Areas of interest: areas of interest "Business office"
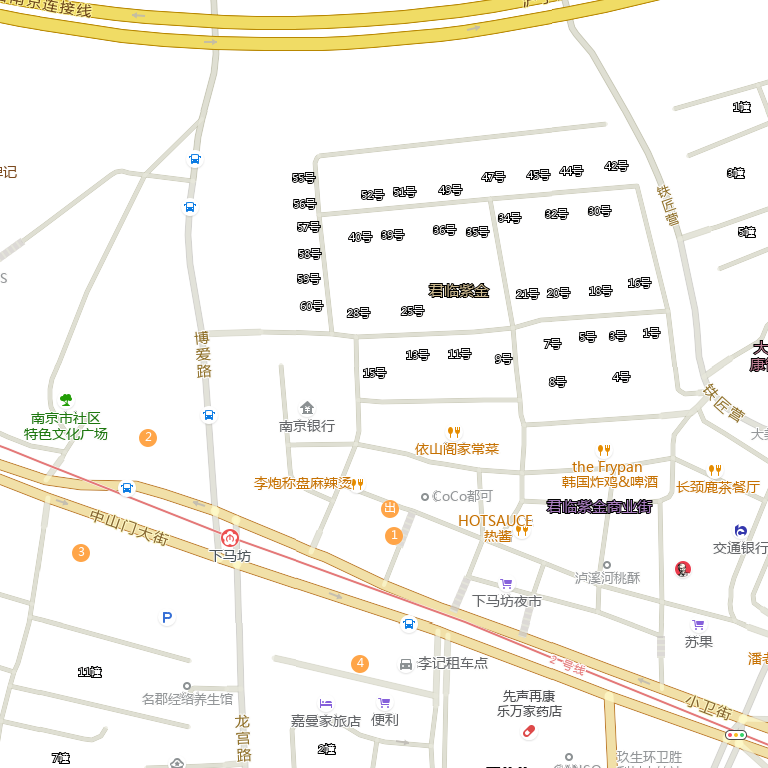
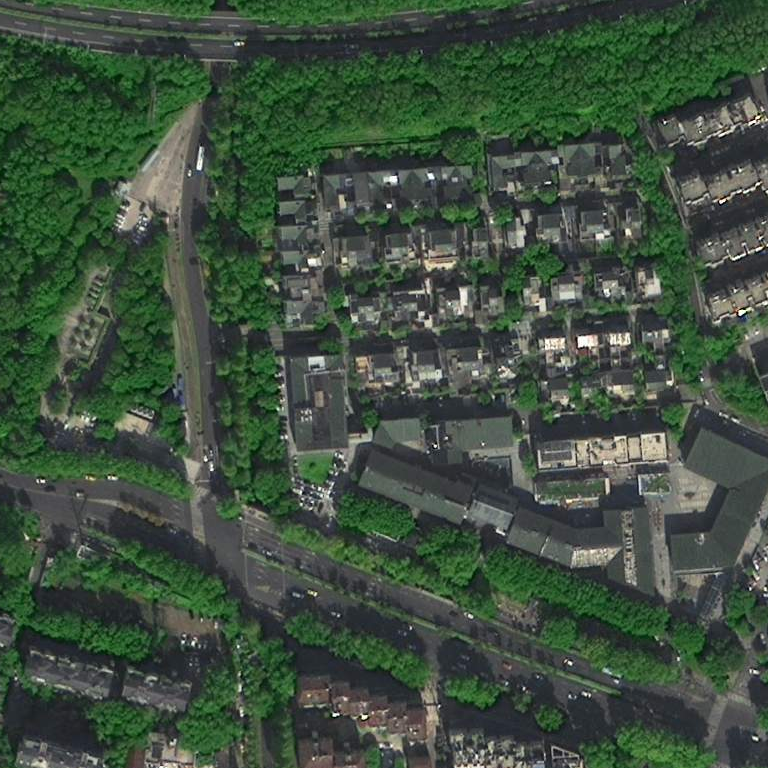